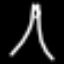
Label: The Eiffel Tower